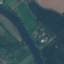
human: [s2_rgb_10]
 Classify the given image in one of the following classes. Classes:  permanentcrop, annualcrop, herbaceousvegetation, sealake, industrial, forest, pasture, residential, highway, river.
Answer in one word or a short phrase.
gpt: River